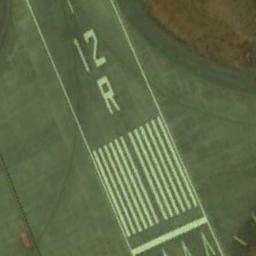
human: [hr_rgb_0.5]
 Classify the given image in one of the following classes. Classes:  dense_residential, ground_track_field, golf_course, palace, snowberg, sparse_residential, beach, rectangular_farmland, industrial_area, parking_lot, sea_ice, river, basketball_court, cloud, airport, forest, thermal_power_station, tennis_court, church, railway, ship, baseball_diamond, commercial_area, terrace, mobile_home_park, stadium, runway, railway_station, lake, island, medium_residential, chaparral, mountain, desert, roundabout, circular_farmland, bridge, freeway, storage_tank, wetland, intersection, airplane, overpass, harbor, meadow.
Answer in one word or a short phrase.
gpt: runway